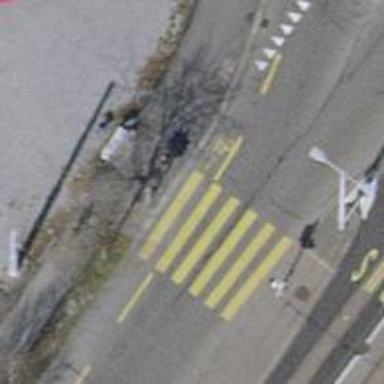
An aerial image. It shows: Zebra crossing controlled by traffic signals with zebra markings.